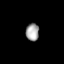
Tissue: lung
Cell type: Endothelial cells
Senescence score: 0.6326
Nuclear area (px): 225
Mean DAPI intensity: 163.569